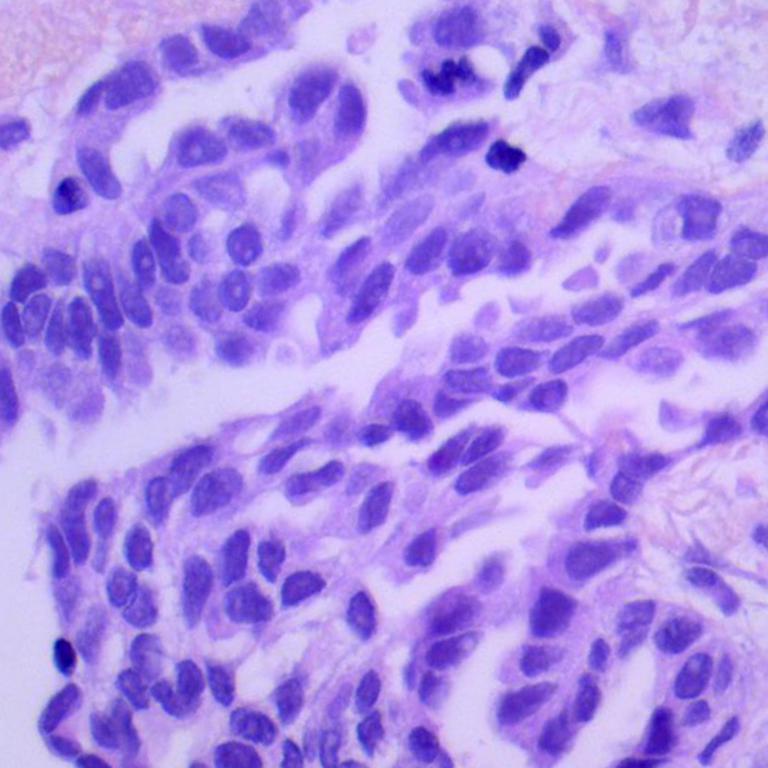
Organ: lung
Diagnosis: adenocarcinomas